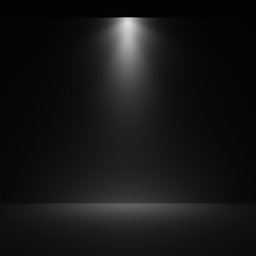
Label: lighting